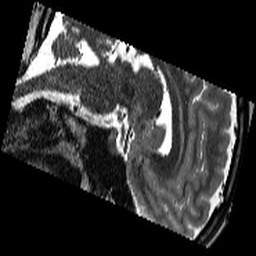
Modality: T2w
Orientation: sagittal